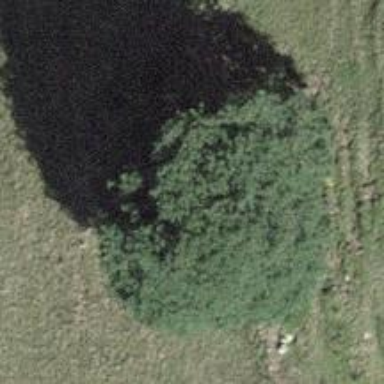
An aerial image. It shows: Single tag "natural: tree."